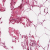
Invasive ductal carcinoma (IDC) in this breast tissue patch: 0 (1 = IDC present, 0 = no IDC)